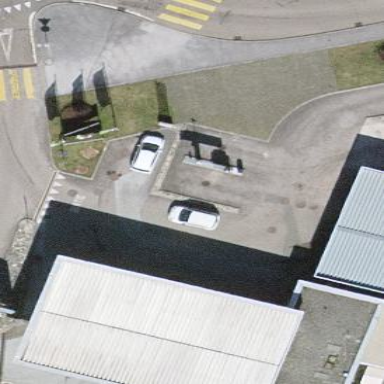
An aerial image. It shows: Building housing fuel station.